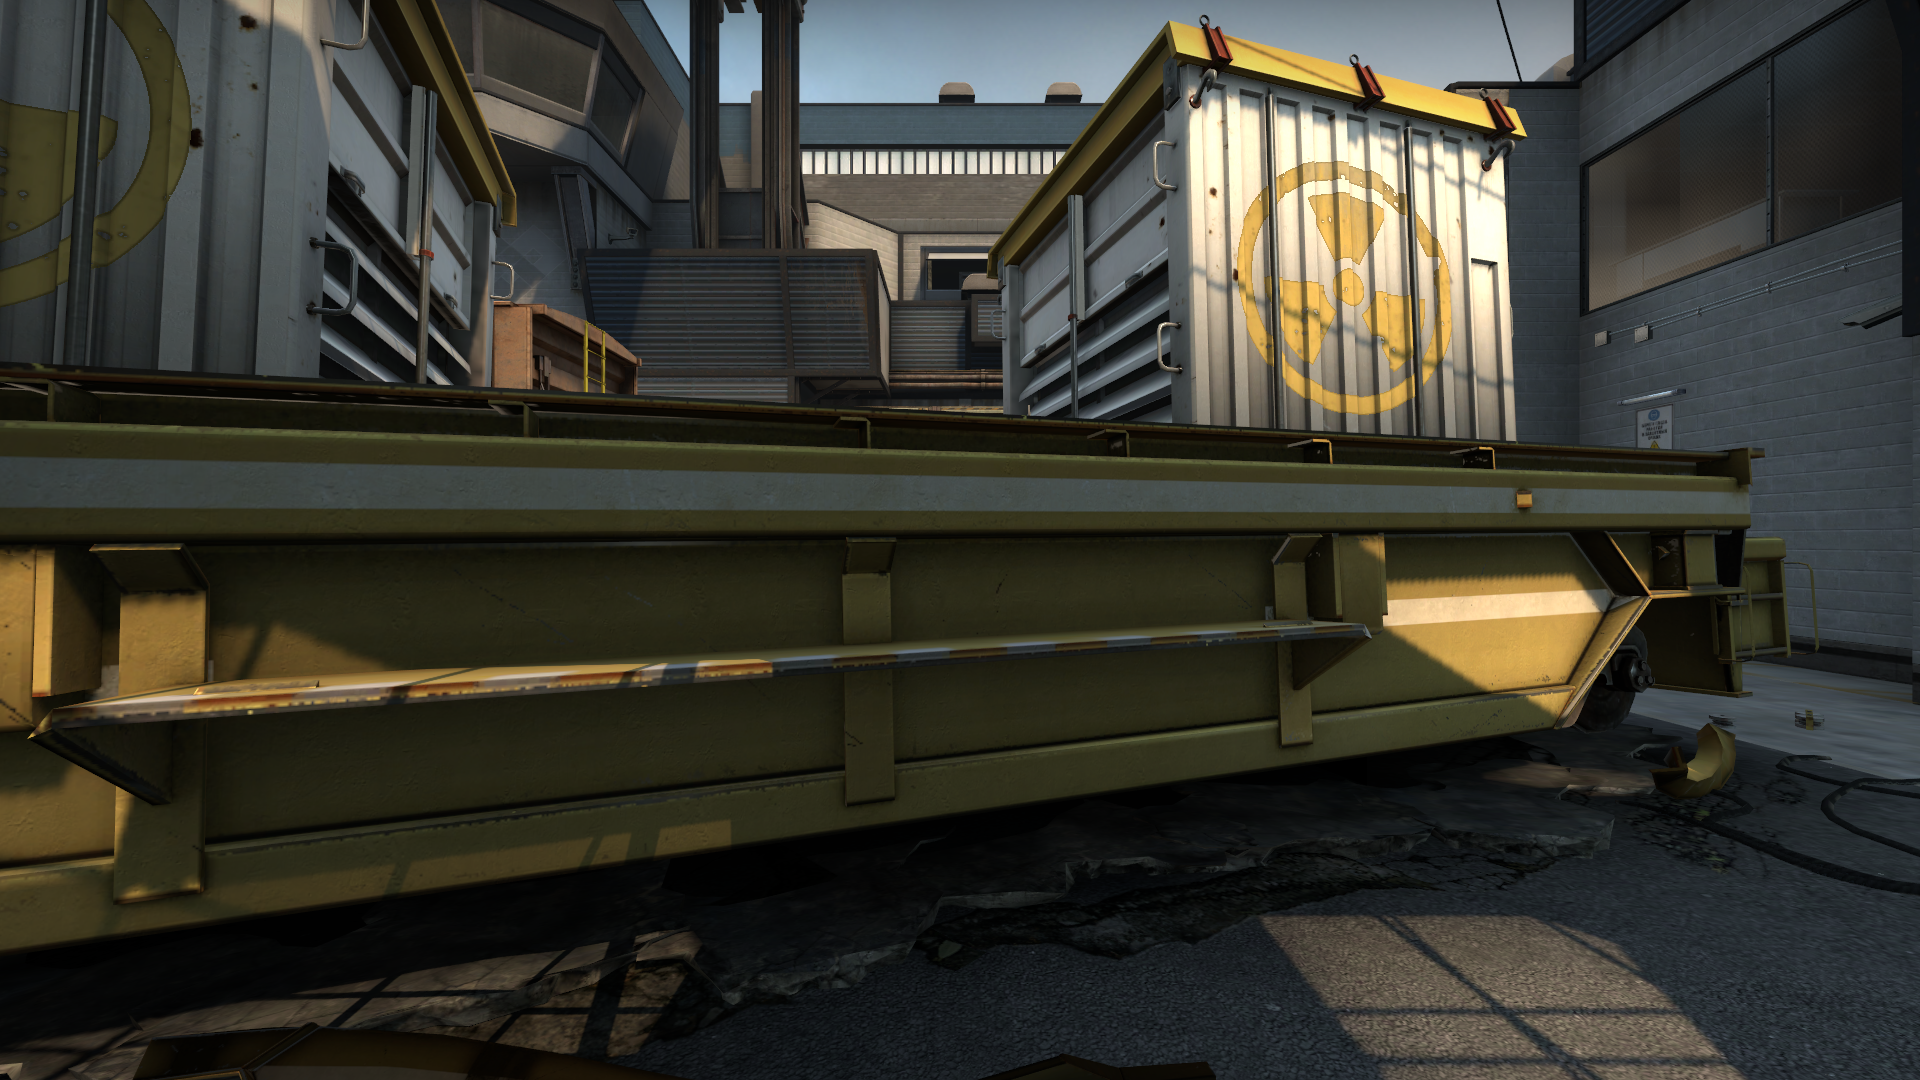
Map: de_train